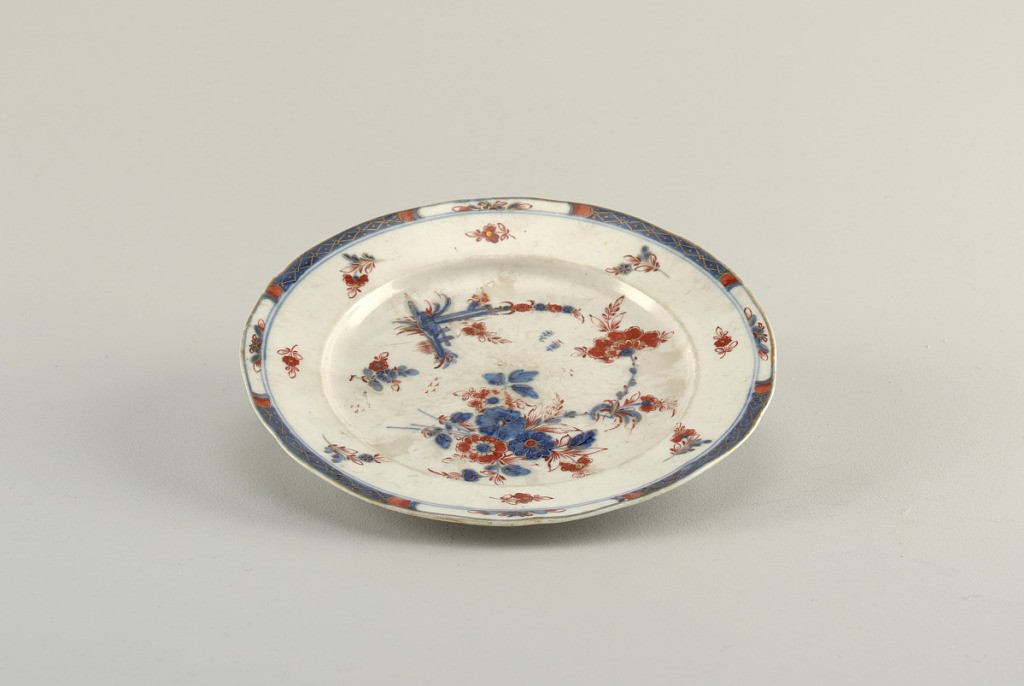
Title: Plate
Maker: Cozzi Porcelain Factory, Italian, 1763 – 1812
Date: ca. 1780
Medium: hard paste porcelain, vitreous enamel, gold
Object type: plate
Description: Flat marly, scalloped edge. Underglaze cobalt blue decoration, overglaze red enamel and gilding. Scattered single flowers and sprays of flowers and foliage.